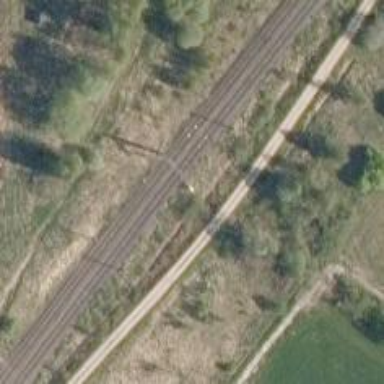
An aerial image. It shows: Railway signal.